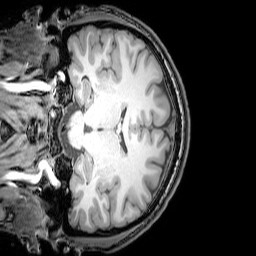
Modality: T1w
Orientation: coronal
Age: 24
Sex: male
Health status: healthy
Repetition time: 0.081 s
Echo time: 0.037 s